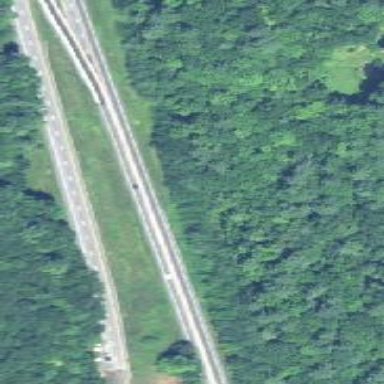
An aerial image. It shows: View of motorway.